Field crop: maize
Growth stage: 1
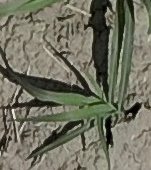
Species: sorghum